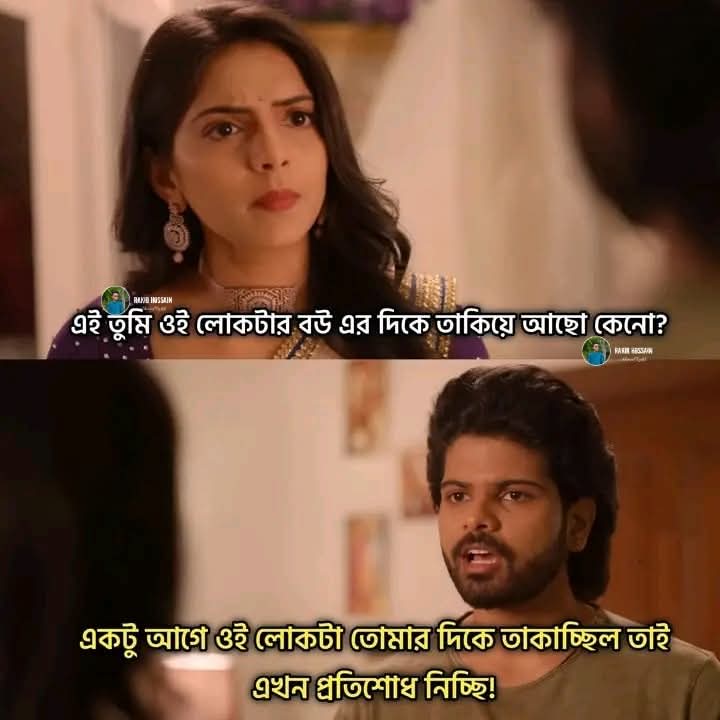
Text: এই তুমি ওই লোকটার বউ এর দিকে তাকিয়ে আছো কেনো?
একটু আগে ওই লোকটা তোমার দিকে তাকাচ্ছিল তাই এখন প্রতিশোধ নিচ্ছি!
Label: Non Hate